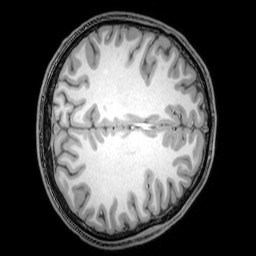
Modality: T1w
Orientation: axial
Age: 20
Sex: male
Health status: healthy
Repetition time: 0.081 s
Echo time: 0.037 s